Field crop: maize
Growth stage: 2
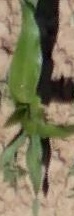
Species: maize